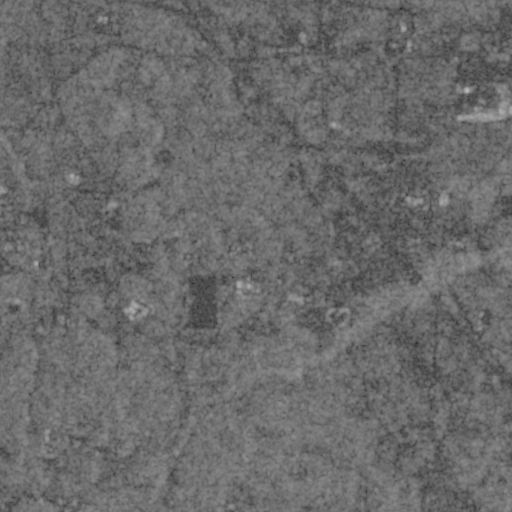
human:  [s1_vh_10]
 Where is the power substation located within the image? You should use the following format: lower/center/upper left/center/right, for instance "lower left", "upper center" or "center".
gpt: The power substation is located in the upper right of the image.
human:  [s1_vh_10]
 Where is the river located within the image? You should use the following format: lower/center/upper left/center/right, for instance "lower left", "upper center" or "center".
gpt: The river is located in the left of the image.
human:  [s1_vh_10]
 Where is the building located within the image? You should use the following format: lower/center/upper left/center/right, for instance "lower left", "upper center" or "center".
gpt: The building is located in the upper right of the image.
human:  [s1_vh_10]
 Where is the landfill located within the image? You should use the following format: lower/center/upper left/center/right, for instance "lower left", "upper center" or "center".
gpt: There is no landfill in the image.

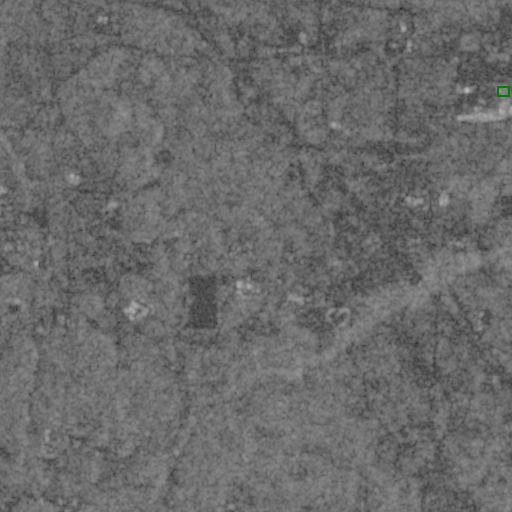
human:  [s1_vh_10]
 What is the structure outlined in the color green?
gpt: The structure outlined in green is a power substation.
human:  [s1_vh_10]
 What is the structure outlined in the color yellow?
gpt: There is no yellow outline.